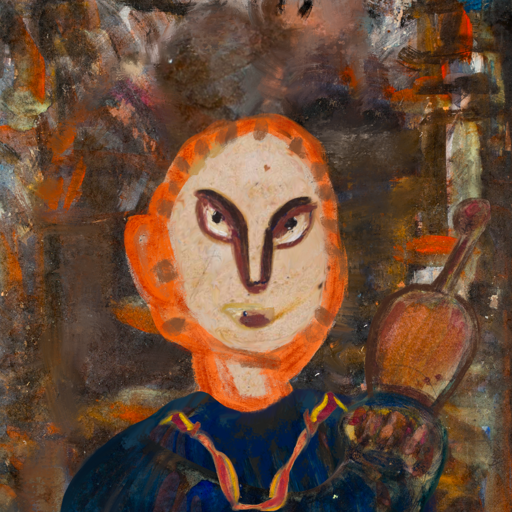
Background: GypsyQueen, Head And Neck Front: Rupkatha, Face Front: After_Raid, Bust: Pipe, Hair Front: Blank, Head Accessory: Blank, Second Necklace: Gypsy_Mother_1, Necklace: Blank, Baby: Blank